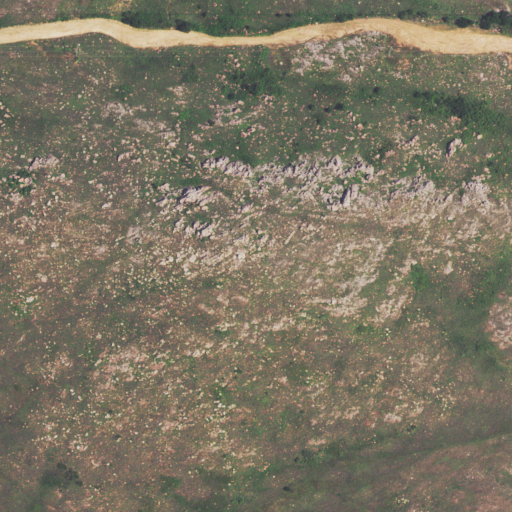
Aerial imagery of mountain in Oklahoma named Costain Hill containing grassland, open development, and low intensity development